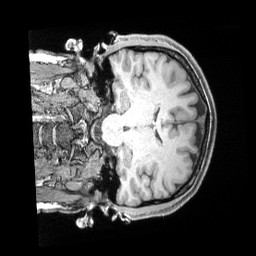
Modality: T1w
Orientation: coronal
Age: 39
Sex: female
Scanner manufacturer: siemens
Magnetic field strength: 3 T
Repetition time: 2 s
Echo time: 0.00211 s